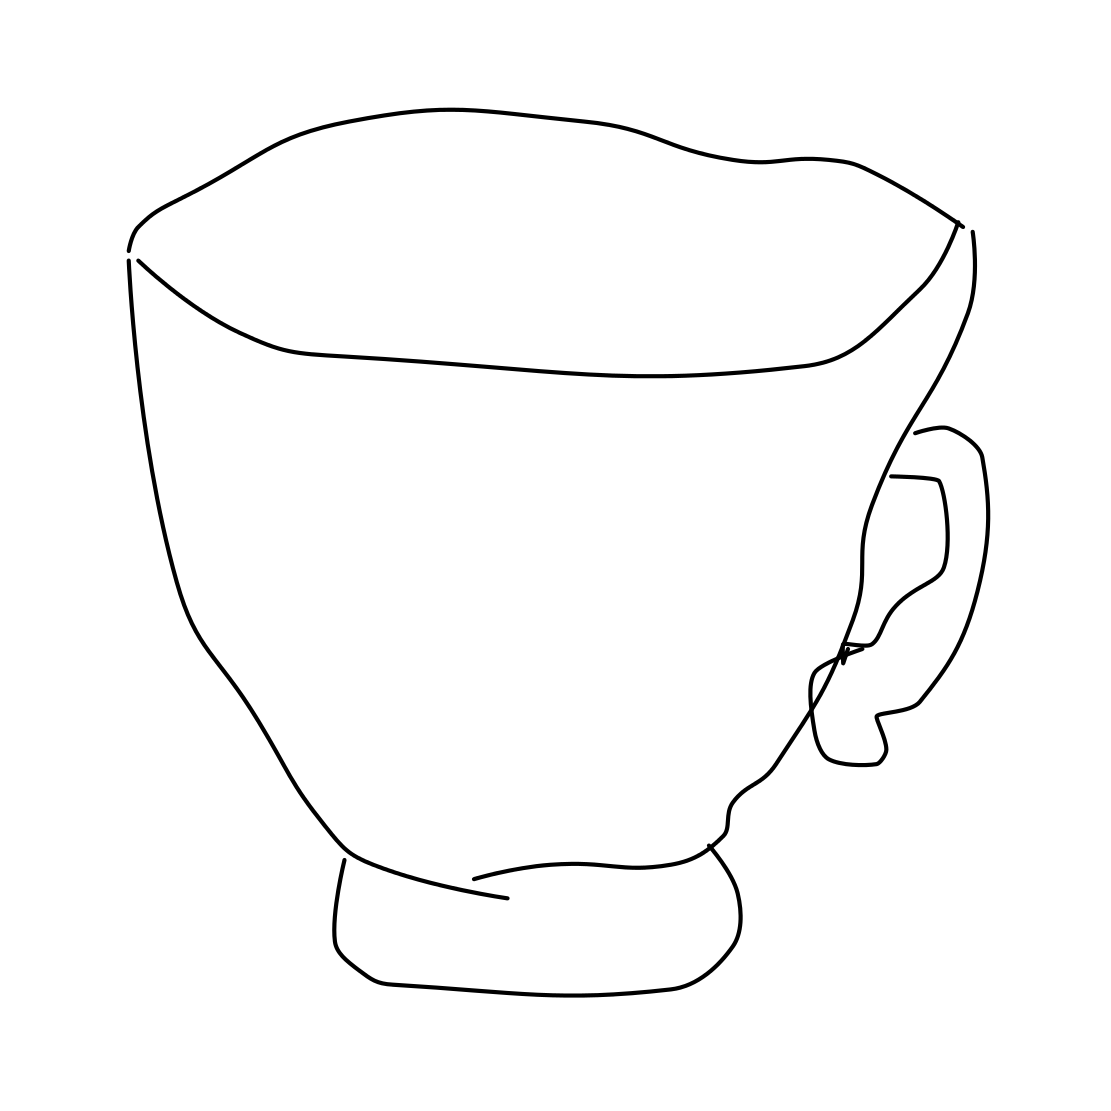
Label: cup